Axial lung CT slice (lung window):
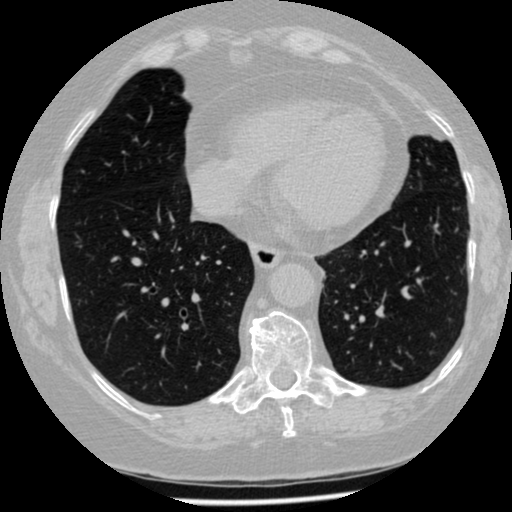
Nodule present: no